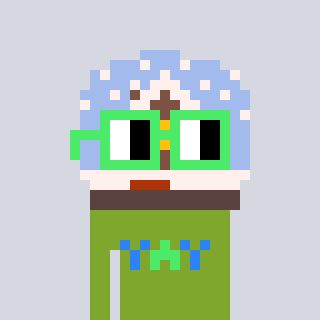
a pixel art character with square light green glasses, a snow globe-shaped head and a slimegreen-colored body on a cool background